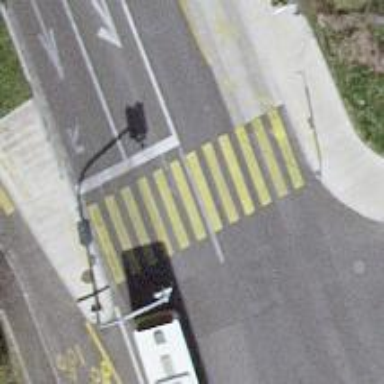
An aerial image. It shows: Road crossing with traffic signals.